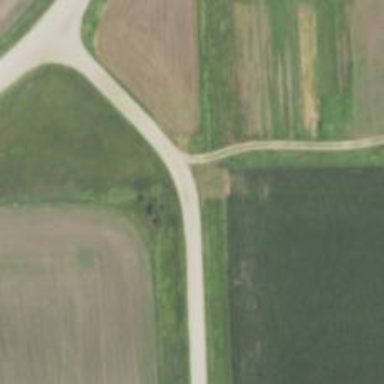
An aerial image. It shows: Unclassified road.